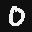
Label: 0